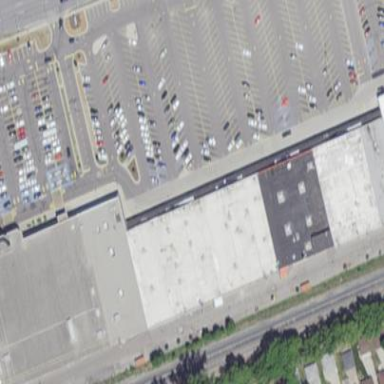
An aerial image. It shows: Retail area.